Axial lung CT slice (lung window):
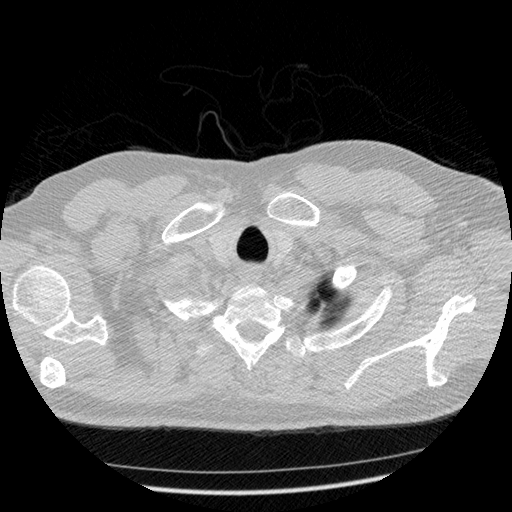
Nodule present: no